Question: I don't get it.
When trying to include files from different directories, i'm sure i must be missing something real simple.
Site structure is like this.

if i 'include("includes/header.php);' from inside the /reports/top_sellers_report.php file, the call to the css file doesn't work.
To make it work i must put '../styles/styles.css'
But then, if i open "product_dtails.php from the root, it too includes the header, and then the css file won't load and i need to remove the '../' to make it work.
I can't win...
Am i missing something? 4 hours of searching online suggests i am!
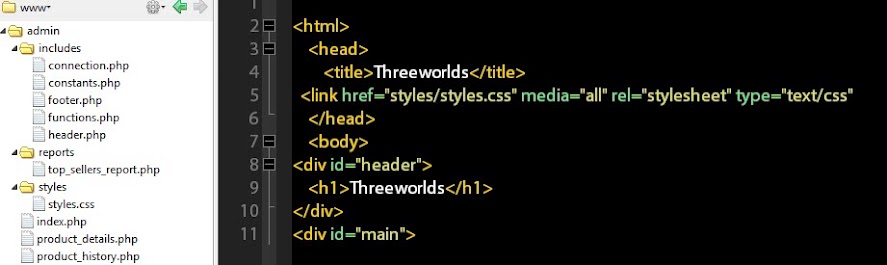
Answer: Your problem is not really PHP-related. Just look at the URLs:
'''
http://www.example.com/
http://www.example.com/reports/
http://www.example.com/styles/styles.css
'''
Depending on where you are on your site, the relative path to 'styles.css' might change, thus when you access 'http://www.example.com/reports/' you have to use '../styles/styles.css', wheras in 'http://www.example.com/' you have to us 'styles/styles.css'.
Probably the easiest way to fix your problem is either by using the absolute URL like 'http://www.example.com/styles/styles.css' or the base-path '/styles/styles.css' instead of '../styles/styles.css'. I recommend the latter.